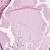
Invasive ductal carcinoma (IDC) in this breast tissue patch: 0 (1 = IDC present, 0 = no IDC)